Question: Documents in Favourite?
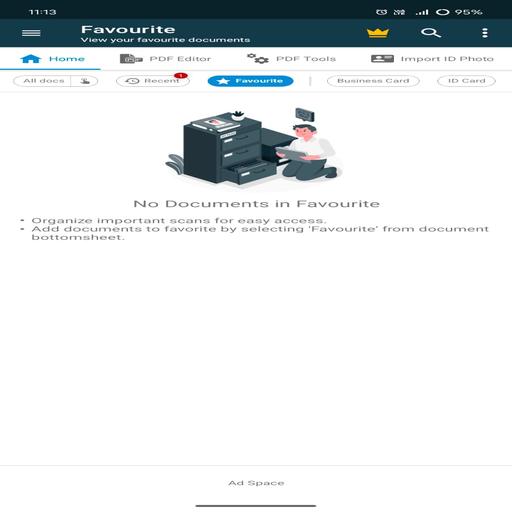
Answer: No documents